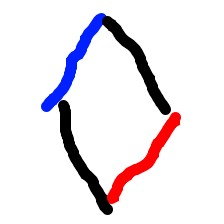
Shape: rhombus